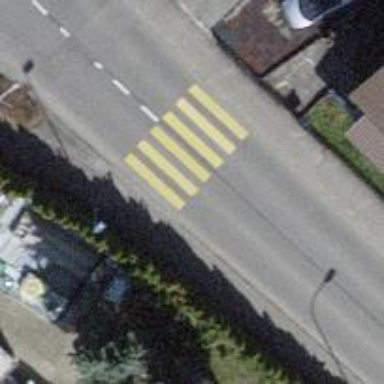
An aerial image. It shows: Uncontrolled crossing on the road.